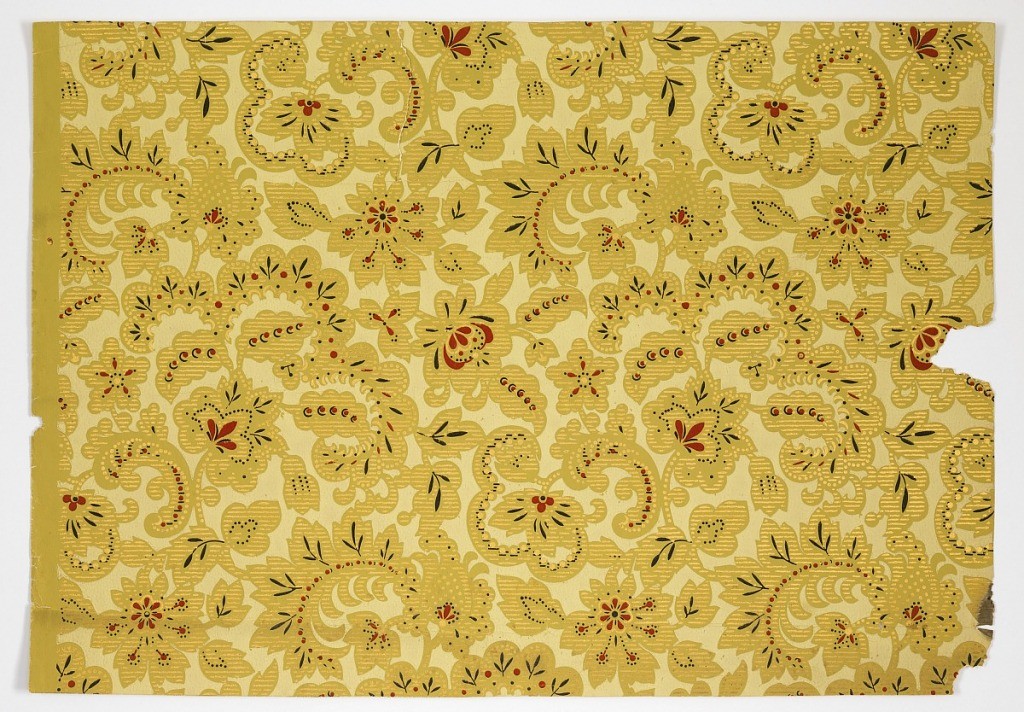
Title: Sidewall
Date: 1870–90
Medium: Machine-printed on paper
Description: Aesthetic style design, very stylized and flat floral motifs and foliate scrolls. Printed in red, black, light yellow and metallic gold on yellow ocher ground.